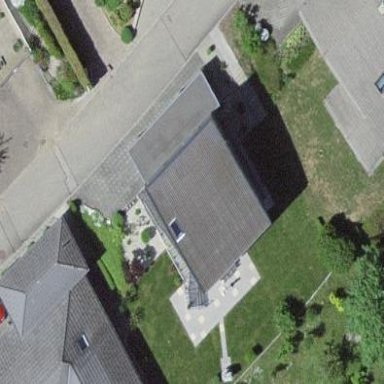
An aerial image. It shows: Residential building.